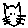
Label: cat